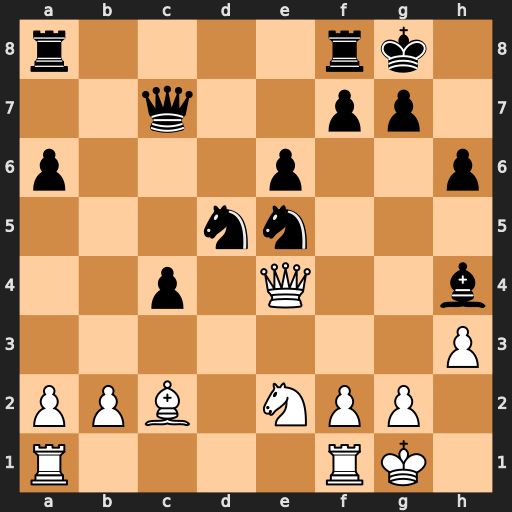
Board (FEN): r4rk1/2q2pp1/p3p2p/3nn3/2p1Q2b/7P/PPB1NPP1/R4RK1
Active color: w
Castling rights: -
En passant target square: -
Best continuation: Qh7#